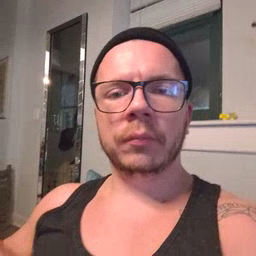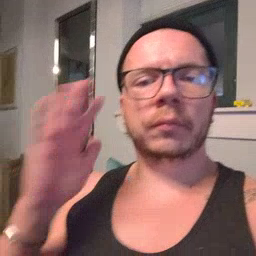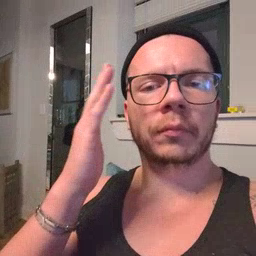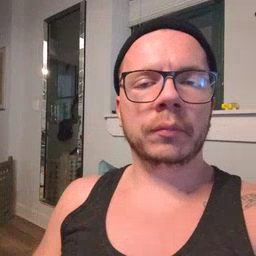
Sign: tree